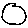
Label: circle